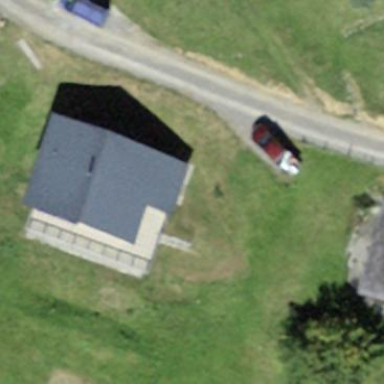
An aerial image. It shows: Building with gabled roof made of grey metal.